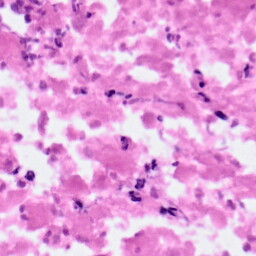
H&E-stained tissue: Pancreatic